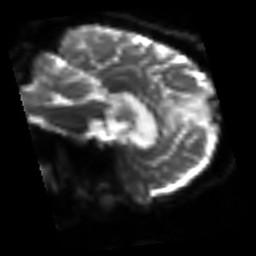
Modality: sbref
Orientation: sagittal
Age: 74
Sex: female
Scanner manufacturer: siemens
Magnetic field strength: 3 T
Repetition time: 3.2 s
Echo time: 0.081 s